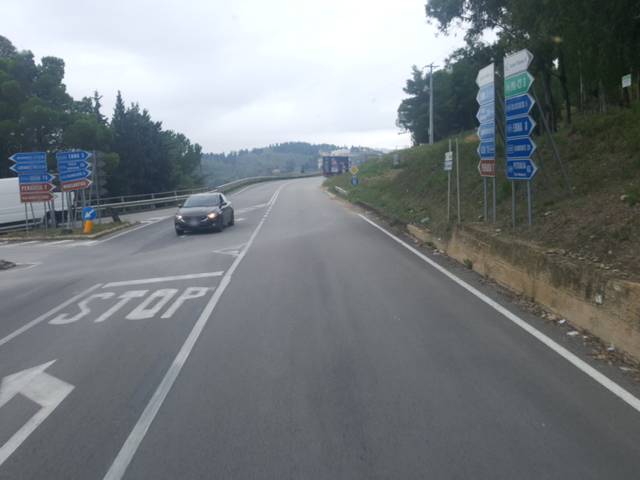
Region: Italy
Coordinates: 37.57, 14.302